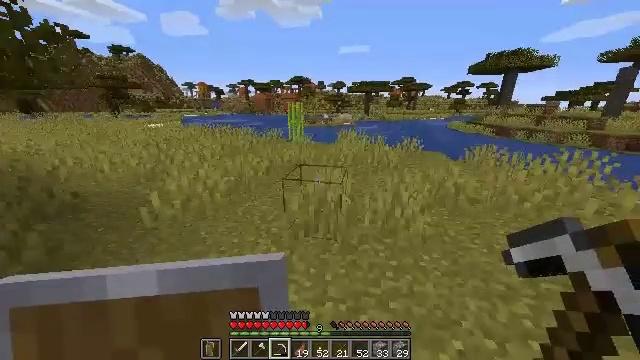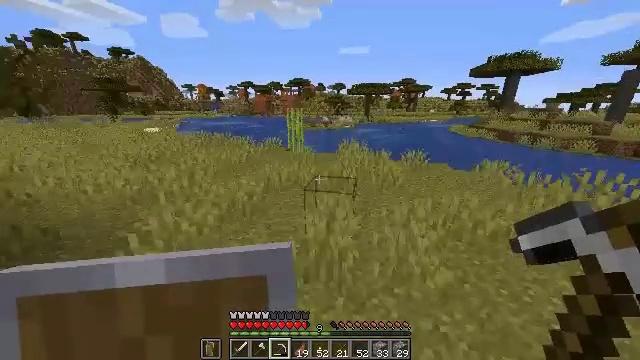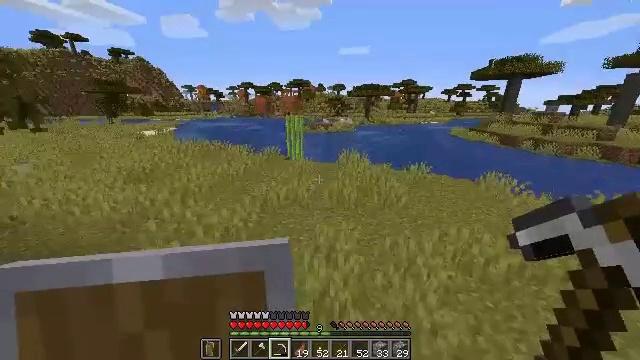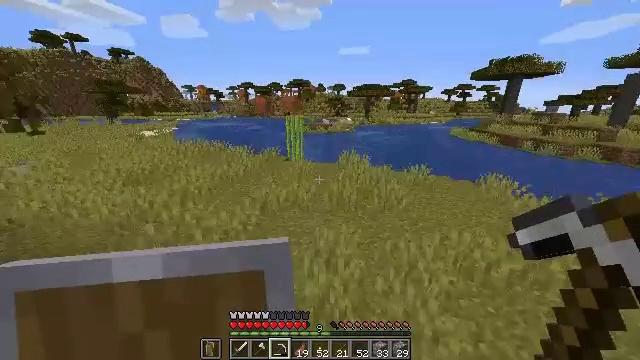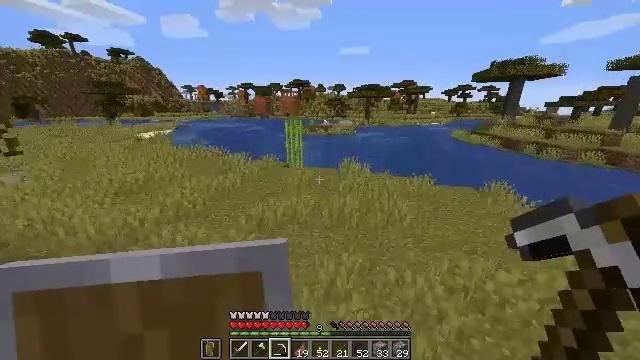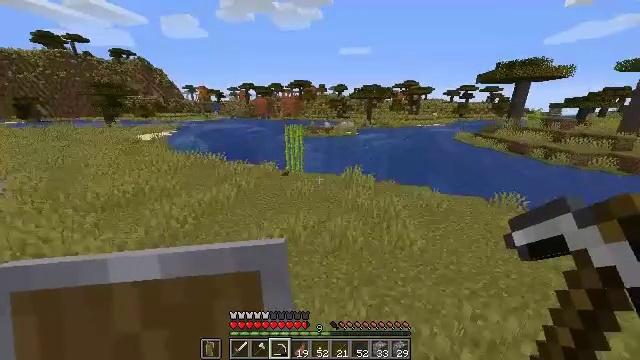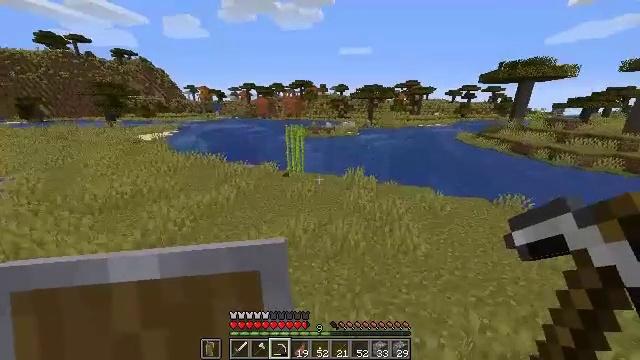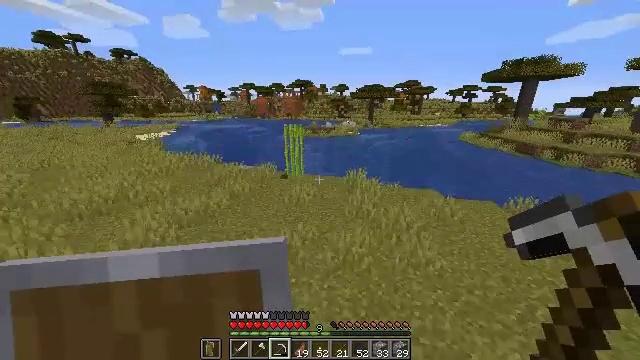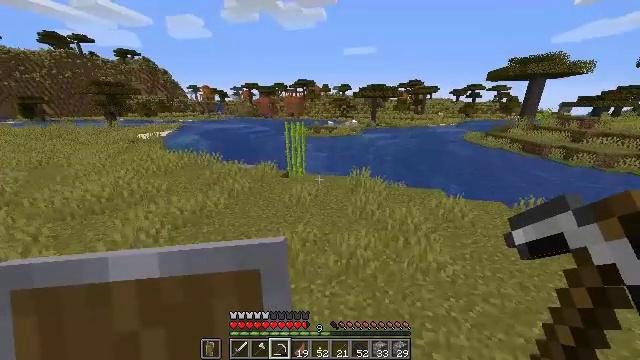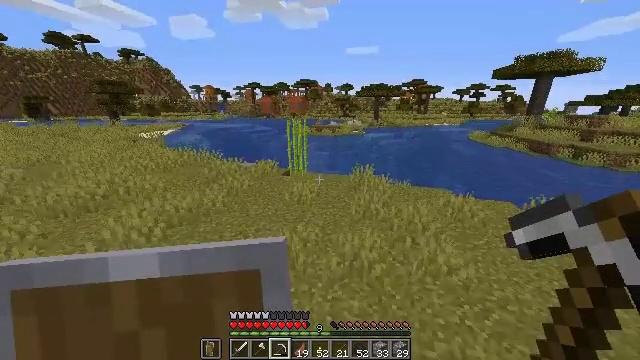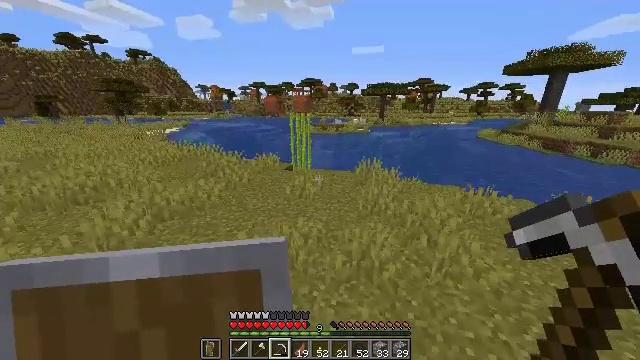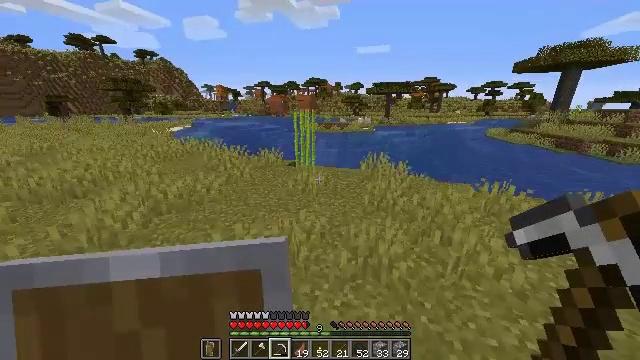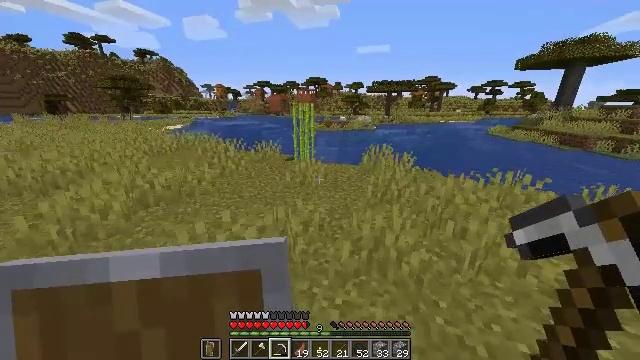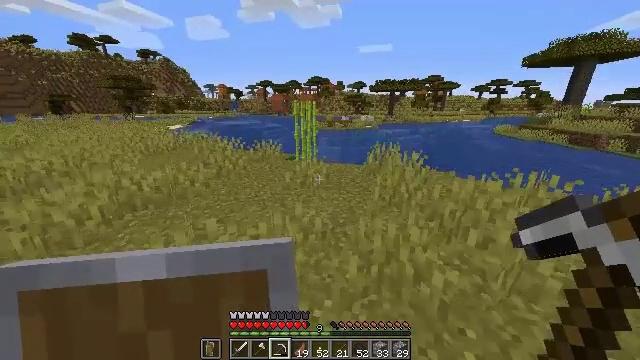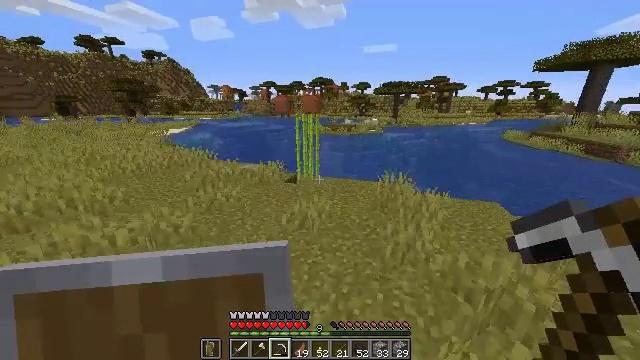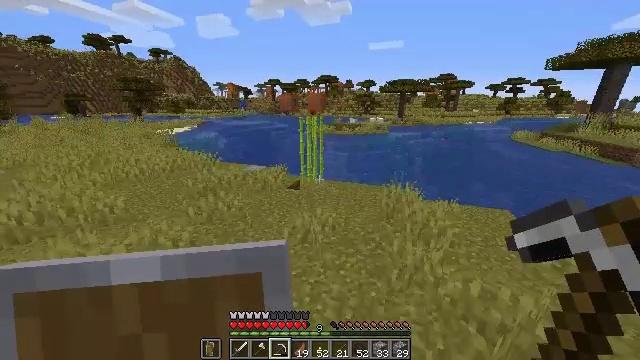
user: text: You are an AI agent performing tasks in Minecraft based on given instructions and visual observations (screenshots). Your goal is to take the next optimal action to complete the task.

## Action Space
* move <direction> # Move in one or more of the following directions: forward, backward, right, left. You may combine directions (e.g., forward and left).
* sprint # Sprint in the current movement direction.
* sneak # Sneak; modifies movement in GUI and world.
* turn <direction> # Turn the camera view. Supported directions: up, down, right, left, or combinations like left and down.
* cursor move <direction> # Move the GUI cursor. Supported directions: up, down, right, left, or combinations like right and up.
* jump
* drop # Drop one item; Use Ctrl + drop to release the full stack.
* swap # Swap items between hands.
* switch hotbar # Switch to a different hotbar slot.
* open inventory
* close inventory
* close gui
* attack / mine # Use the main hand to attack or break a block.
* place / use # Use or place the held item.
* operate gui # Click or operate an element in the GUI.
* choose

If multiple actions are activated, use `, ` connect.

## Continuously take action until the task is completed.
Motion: motion action
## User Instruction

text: Cut down the sugar cane stalks.
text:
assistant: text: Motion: move forward, jump
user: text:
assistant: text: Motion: move forward, jump
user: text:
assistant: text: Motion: move forward, jump
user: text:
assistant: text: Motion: move forward, jump
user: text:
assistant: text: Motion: move forward, jump
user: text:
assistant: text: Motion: move forward, jump
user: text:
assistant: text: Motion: move forward, jump
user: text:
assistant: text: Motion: move forward, jump
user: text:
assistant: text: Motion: move forward, jump
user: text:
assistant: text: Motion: move forward, turn left, jump
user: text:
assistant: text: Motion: move forward, turn left, jump
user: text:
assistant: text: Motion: move forward, jump
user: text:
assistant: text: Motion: move forward, jump
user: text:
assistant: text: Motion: move forward, jump
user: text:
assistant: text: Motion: move forward, turn left, jump
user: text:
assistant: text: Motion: move forward, jump
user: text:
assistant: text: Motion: move forward, jump
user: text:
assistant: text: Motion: move forward, jump
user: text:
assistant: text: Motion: move forward, jump
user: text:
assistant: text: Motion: move forward, jump
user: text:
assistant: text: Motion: move forward, jump
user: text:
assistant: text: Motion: move forward
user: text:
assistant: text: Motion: move forward
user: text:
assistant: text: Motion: move forward
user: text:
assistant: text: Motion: move forward
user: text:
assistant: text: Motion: move forward
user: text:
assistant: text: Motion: move forward
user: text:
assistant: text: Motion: move forward, turn left and down, jump
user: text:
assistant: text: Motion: move forward, turn left and down, jump
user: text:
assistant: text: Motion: move forward, turn down, jump